Aerial crown-view tile of a tropical tree (Barro Colorado Island, Panama), acquired 20250317:
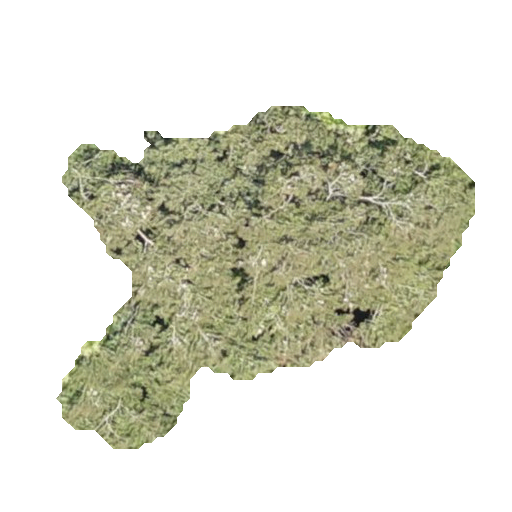
Species: Luehea seemannii
GBIF accepted scientific name: Luehea seemannii
Crown area: 130.827 m²